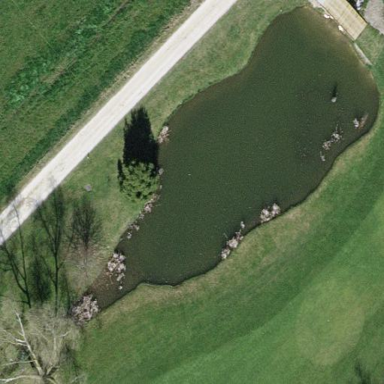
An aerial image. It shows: Pond serving as lateral water hazard on golf course.